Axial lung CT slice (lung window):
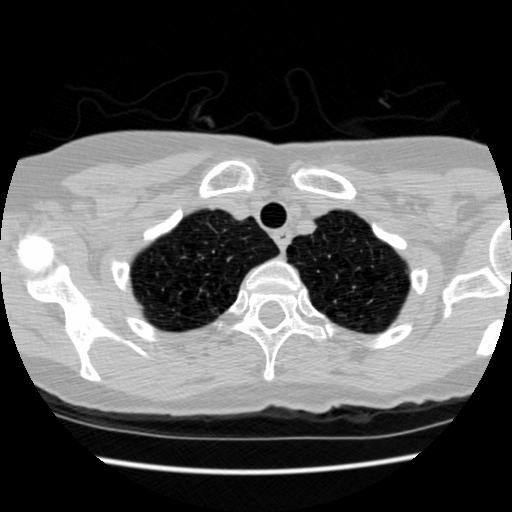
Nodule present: no